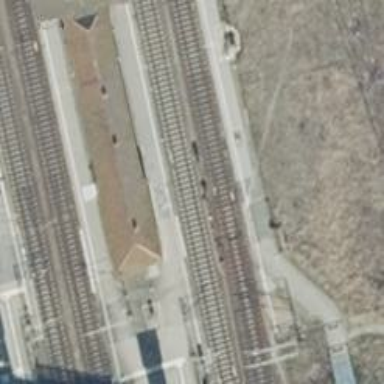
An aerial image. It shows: Railway switch with the turnout side on the right.